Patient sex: M
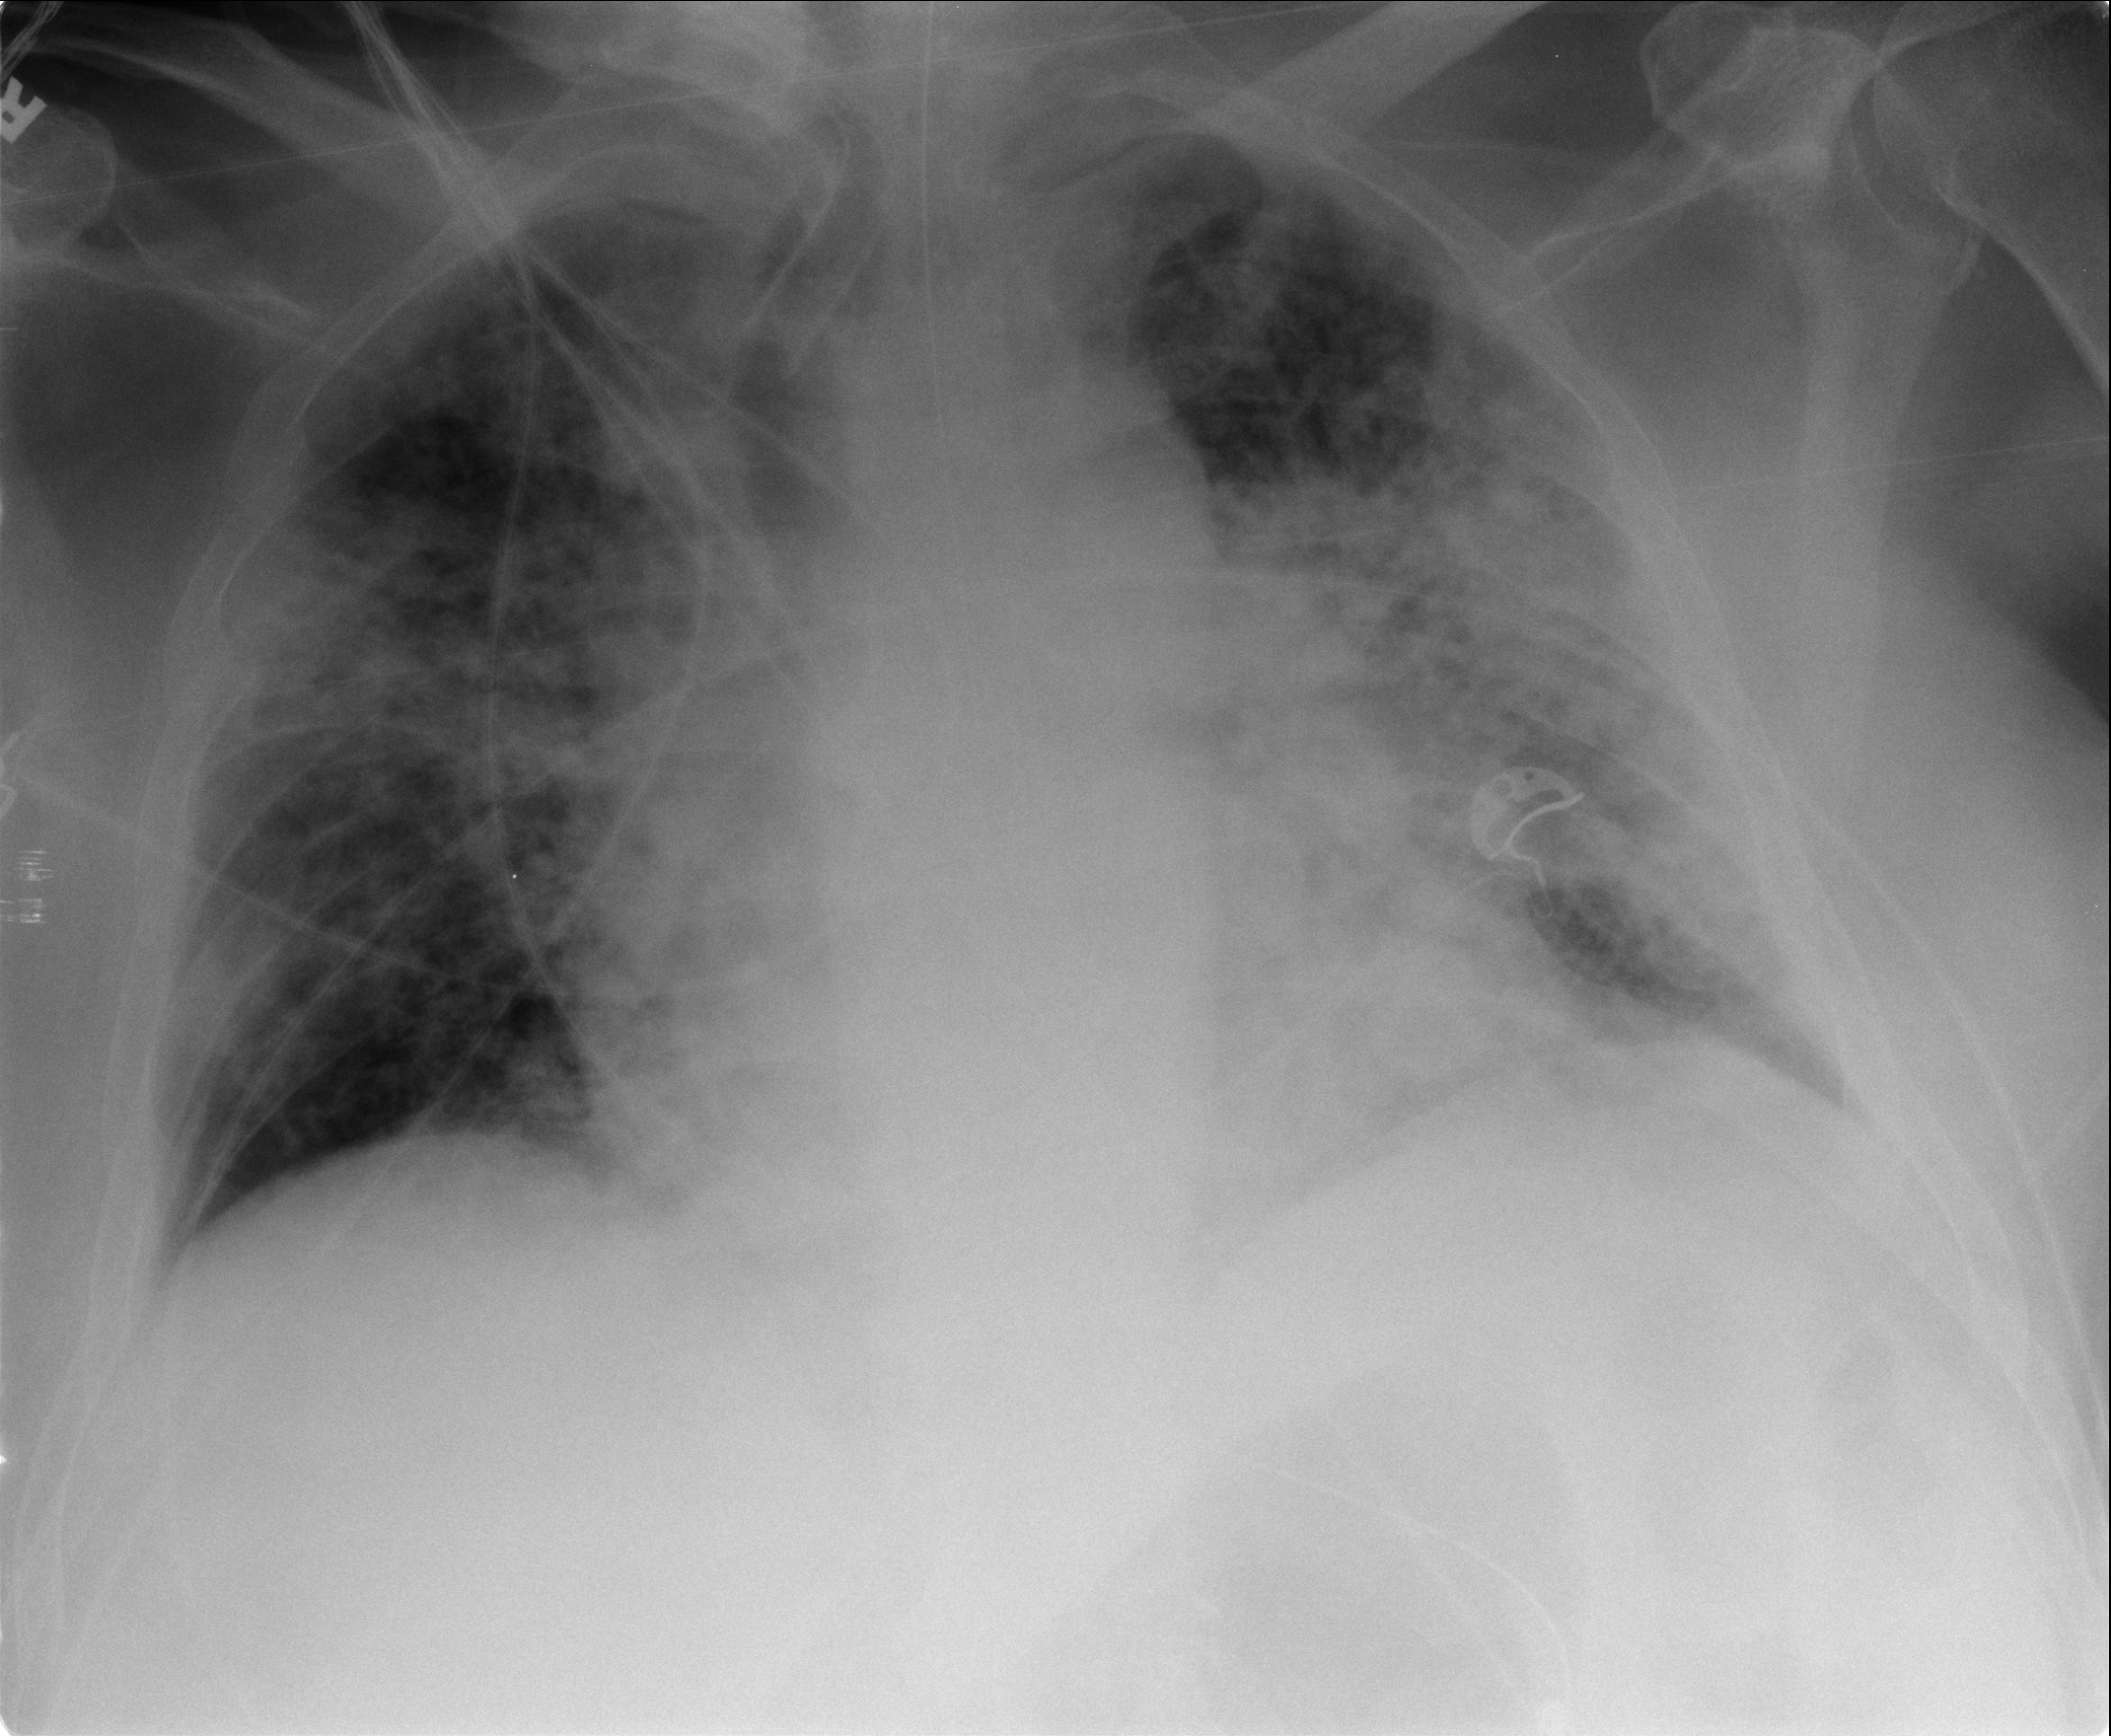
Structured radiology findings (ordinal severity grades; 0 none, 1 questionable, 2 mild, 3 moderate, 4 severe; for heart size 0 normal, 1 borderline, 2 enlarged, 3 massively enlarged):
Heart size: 2
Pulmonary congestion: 2
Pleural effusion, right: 0
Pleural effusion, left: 0
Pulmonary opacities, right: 3
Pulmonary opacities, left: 4
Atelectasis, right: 0
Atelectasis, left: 2